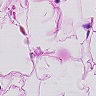
Metastatic tissue present: no